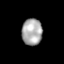
Tissue: skin
Cell type: Epithelial cells
Senescence score: 0.7988
Nuclear area (px): 532
Mean DAPI intensity: 170.237